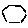
Label: hexagon